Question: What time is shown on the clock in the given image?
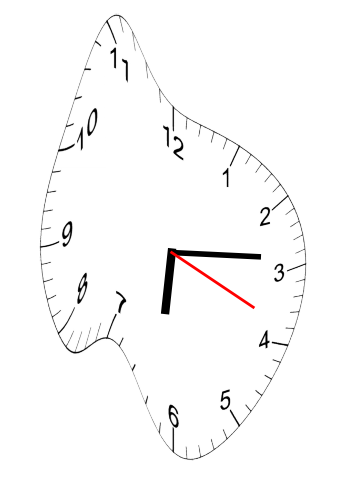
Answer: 06:14:19